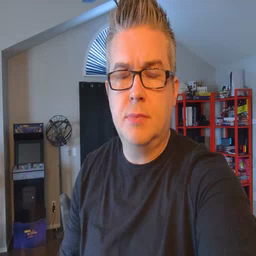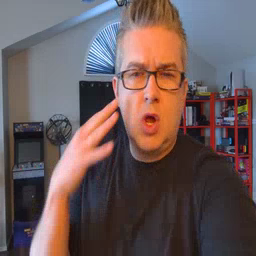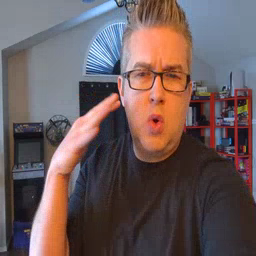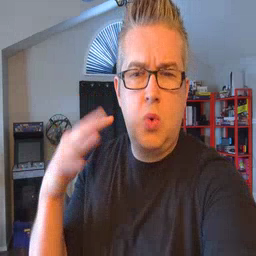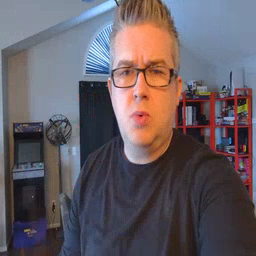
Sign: noisy